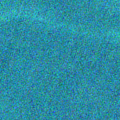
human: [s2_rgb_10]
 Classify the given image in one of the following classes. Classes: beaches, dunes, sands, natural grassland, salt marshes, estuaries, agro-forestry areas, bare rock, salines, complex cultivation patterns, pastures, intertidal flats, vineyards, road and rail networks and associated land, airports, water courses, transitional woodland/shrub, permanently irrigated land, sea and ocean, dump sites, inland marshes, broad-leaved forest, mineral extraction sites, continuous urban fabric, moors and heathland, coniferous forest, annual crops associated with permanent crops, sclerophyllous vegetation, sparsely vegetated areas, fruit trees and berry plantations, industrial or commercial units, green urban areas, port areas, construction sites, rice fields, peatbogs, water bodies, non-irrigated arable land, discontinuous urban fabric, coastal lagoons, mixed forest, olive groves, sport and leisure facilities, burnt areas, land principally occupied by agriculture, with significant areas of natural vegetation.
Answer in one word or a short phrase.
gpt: sea and ocean